Question: What is the result of this measurement?
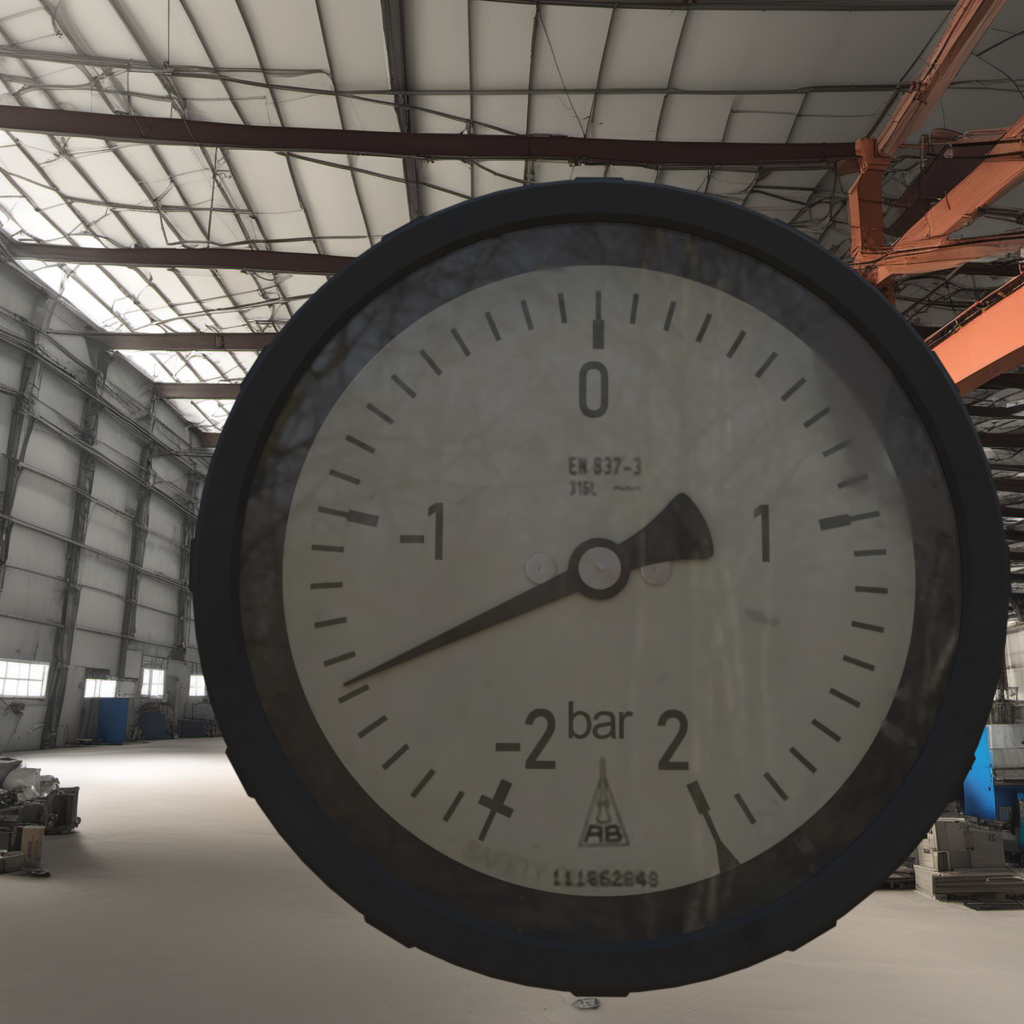
Answer: The result is -1.54
Question: What is the value range of this measurement?
Answer: The range is from -2 to 2
Question: What is the minimum and maximum value range of the measurement in the image?
Answer: The minimum value is -2 and the maximum value is 2